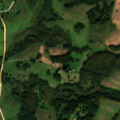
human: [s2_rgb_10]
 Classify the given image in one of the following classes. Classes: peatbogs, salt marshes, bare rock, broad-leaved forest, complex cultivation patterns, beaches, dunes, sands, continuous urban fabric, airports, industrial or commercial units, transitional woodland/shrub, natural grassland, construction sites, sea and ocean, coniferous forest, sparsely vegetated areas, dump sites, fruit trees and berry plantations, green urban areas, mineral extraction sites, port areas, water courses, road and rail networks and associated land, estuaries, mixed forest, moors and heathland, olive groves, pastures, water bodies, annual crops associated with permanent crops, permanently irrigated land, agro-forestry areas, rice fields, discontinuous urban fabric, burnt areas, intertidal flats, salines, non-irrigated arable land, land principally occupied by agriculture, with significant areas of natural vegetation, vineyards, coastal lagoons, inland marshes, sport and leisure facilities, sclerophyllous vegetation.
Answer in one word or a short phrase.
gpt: non-irrigated arable land, pastures, complex cultivation patterns, land principally occupied by agriculture, with significant areas of natural vegetation, mixed forest, transitional woodland/shrub